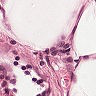
Metastatic tissue present: no